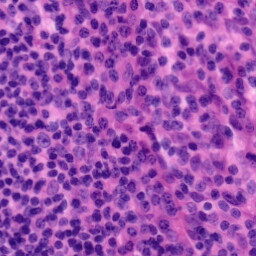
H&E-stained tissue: Tonsil